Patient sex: F
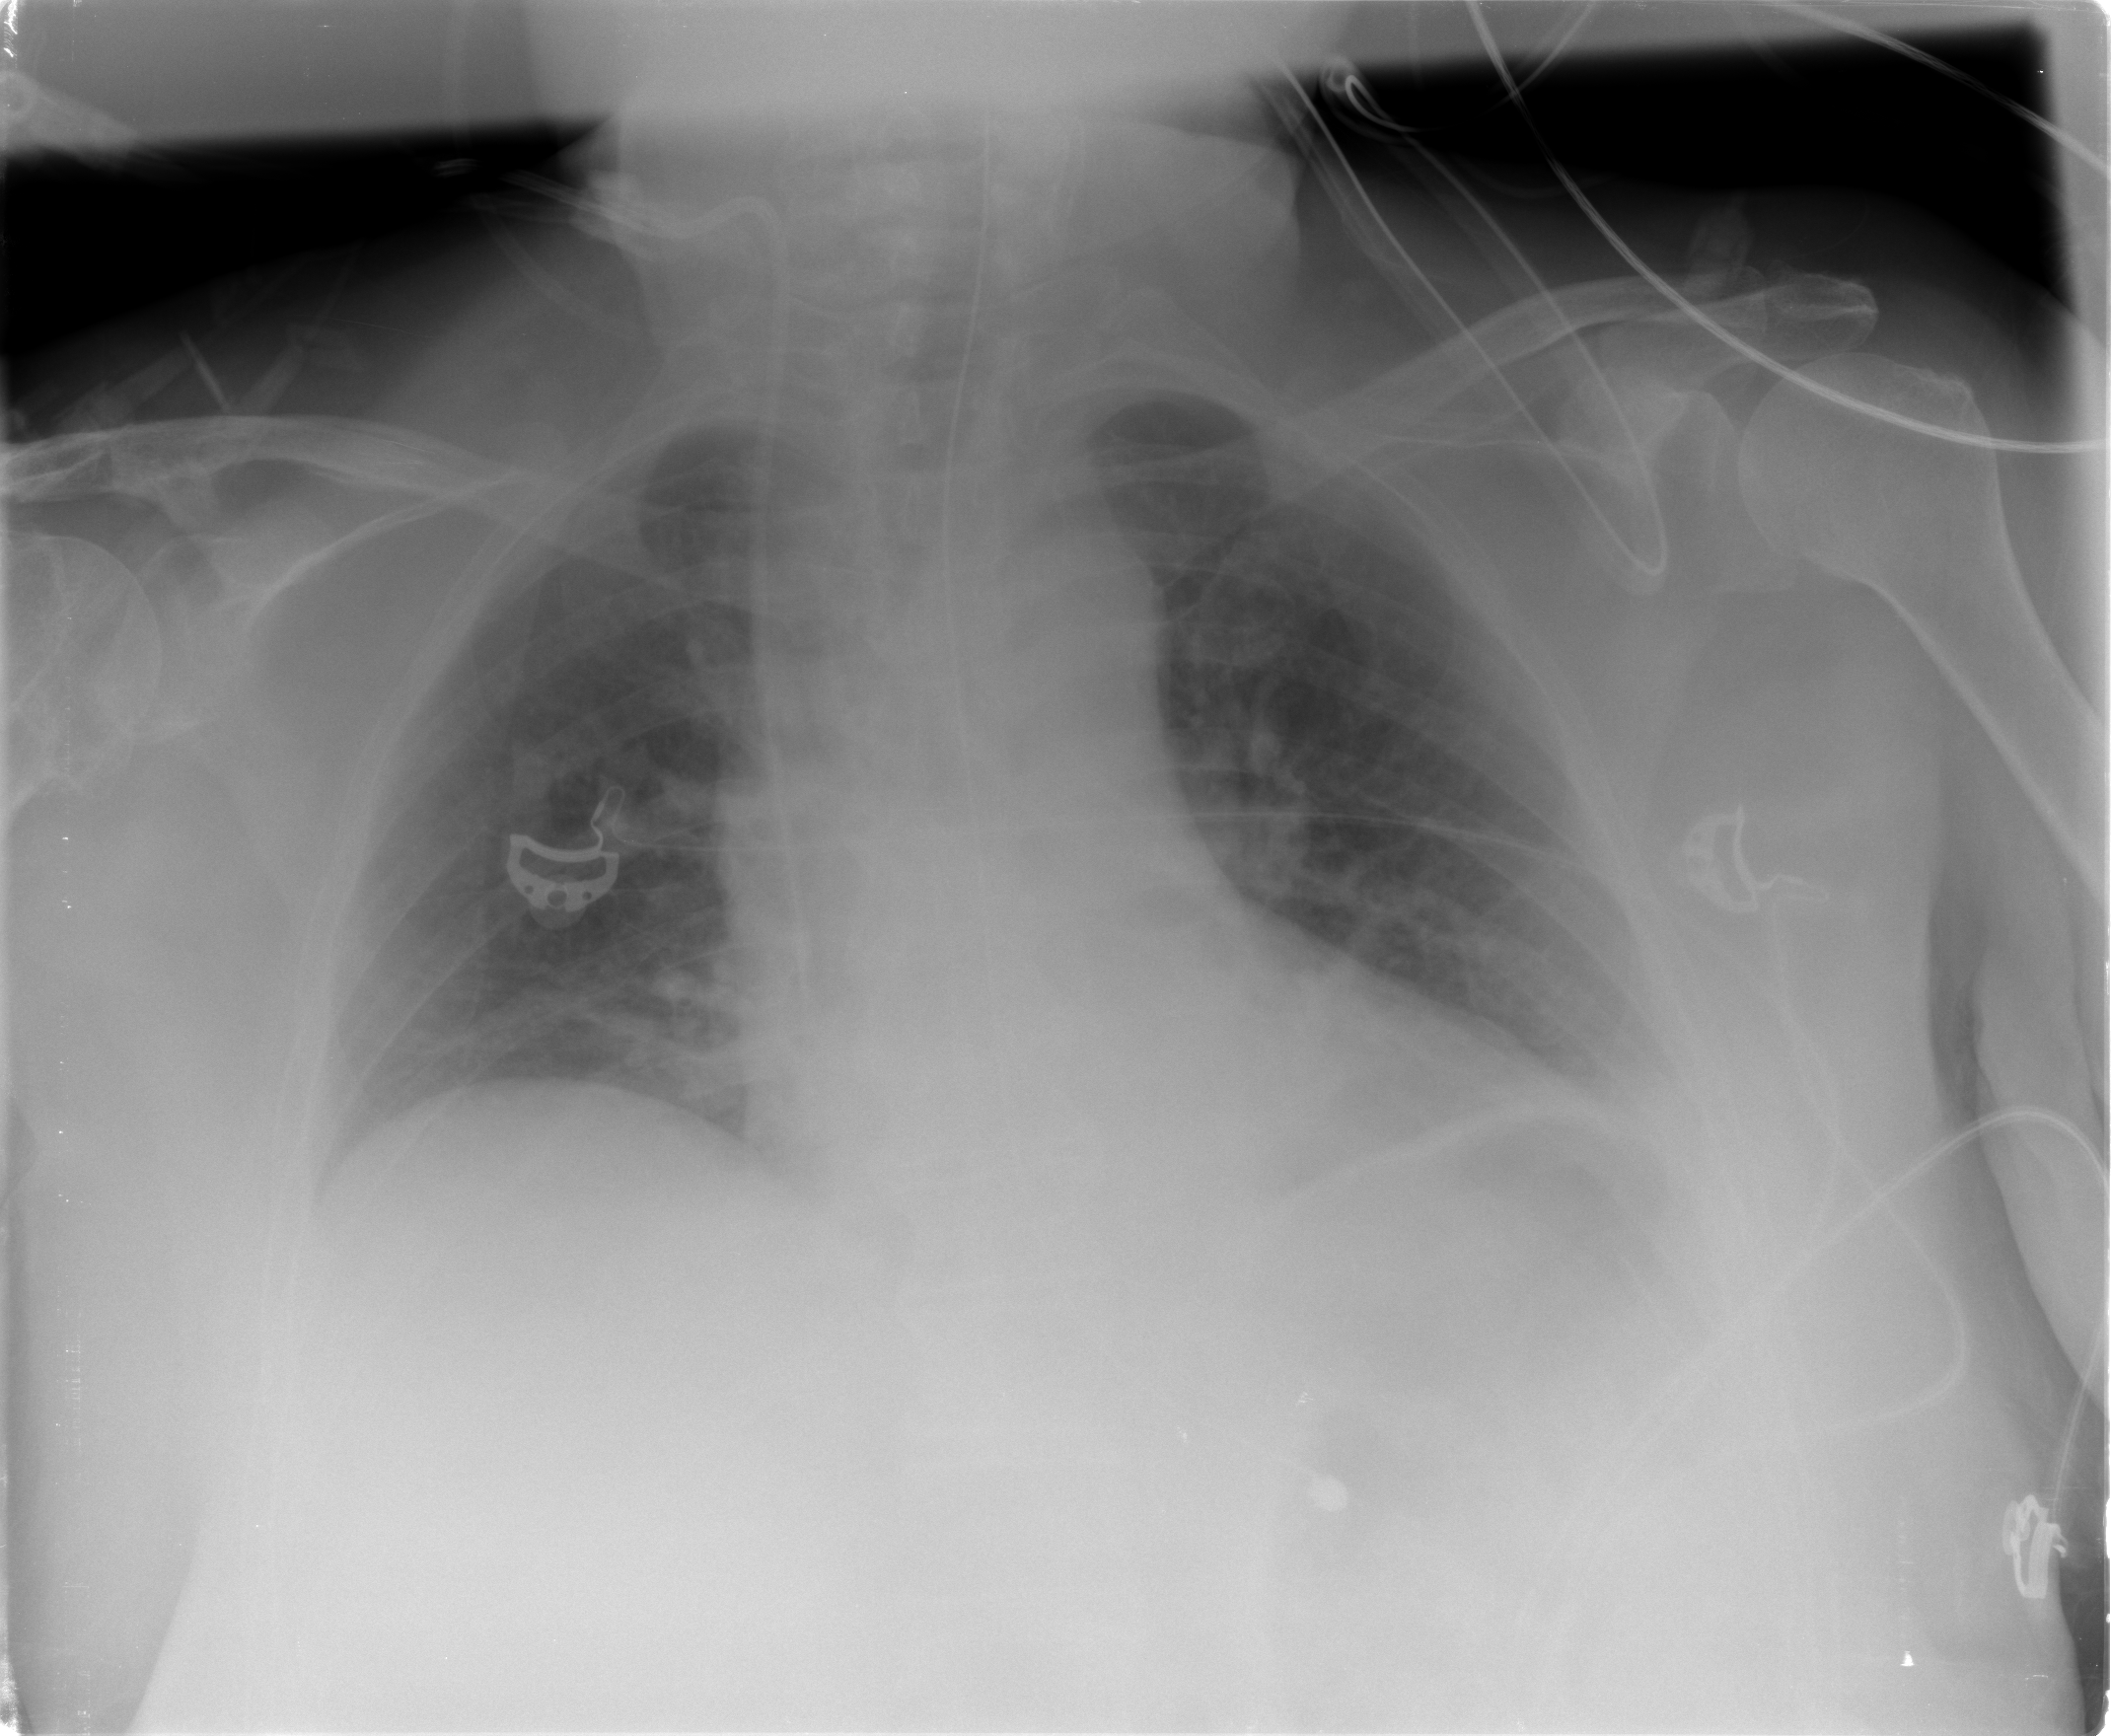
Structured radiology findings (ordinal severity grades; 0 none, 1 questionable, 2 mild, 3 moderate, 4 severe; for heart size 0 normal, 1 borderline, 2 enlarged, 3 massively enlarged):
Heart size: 0
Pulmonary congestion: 2
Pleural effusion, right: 0
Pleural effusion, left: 2
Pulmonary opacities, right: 0
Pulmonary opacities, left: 0
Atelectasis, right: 2
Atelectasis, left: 2